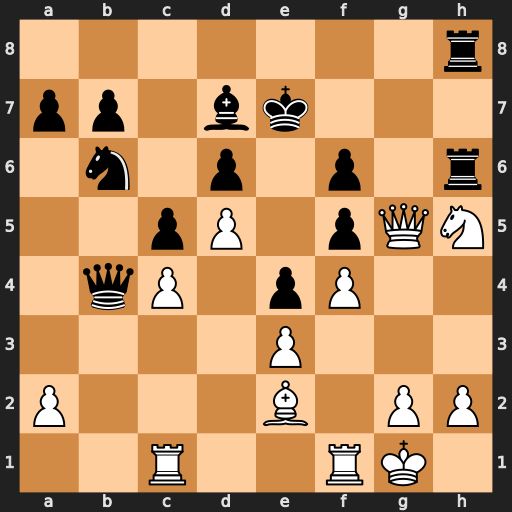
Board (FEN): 7r/pp1bk3/1n1p1p1r/2pP1pQN/1qP1pP2/4P3/P3B1PP/2R2RK1
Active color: w
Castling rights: -
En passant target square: -
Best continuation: Nxf6 Rxf6 Qg7+ Rf7 Qxh8